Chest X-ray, AP view. Patient: 66 years old, sex M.
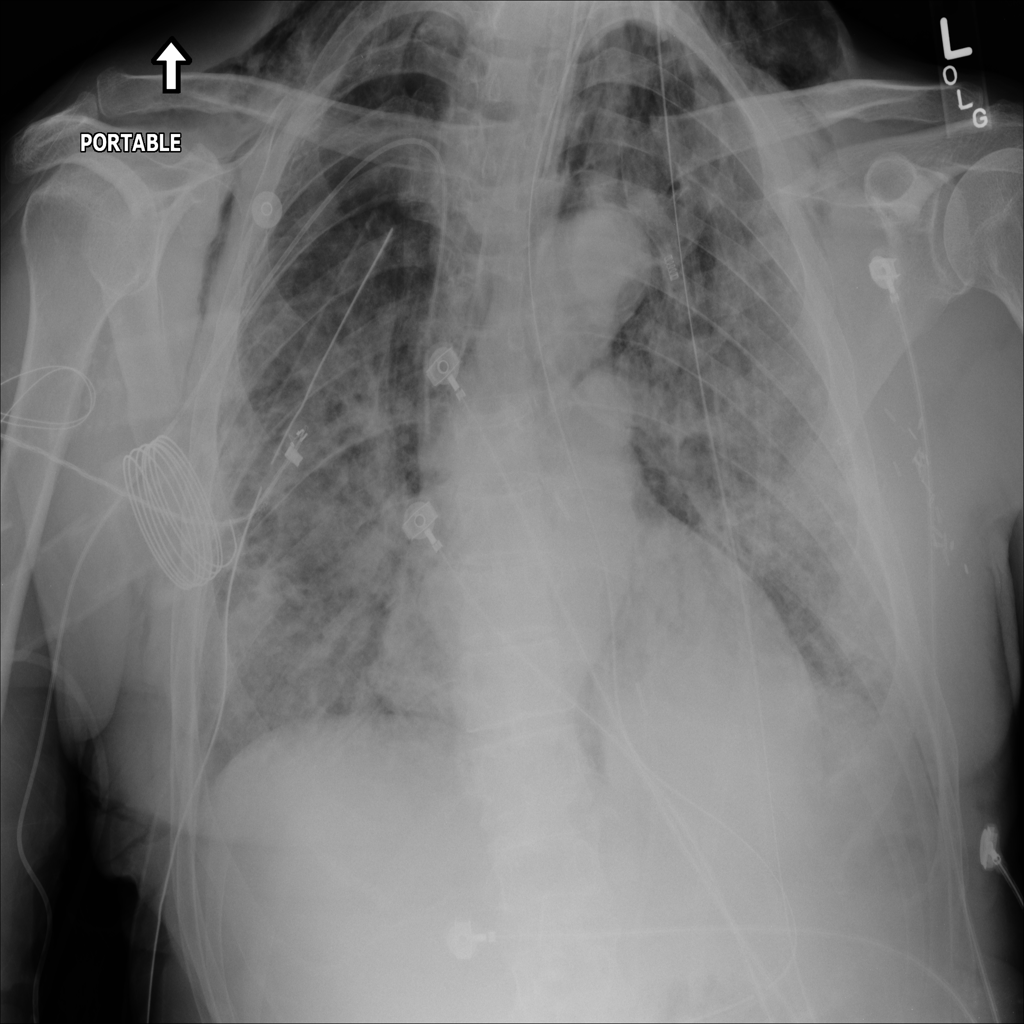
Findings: Emphysema